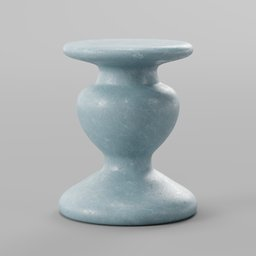
Label: decoration